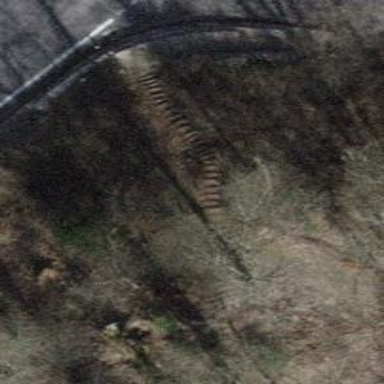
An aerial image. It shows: Steps made of ground.